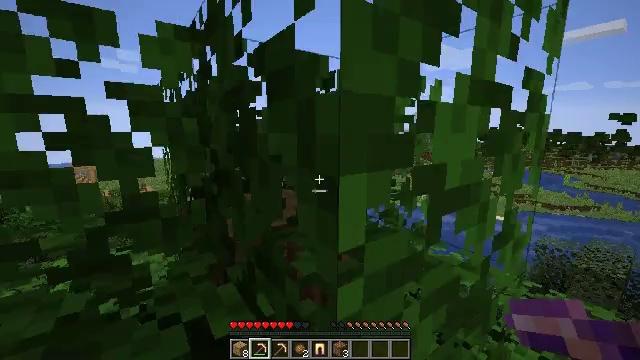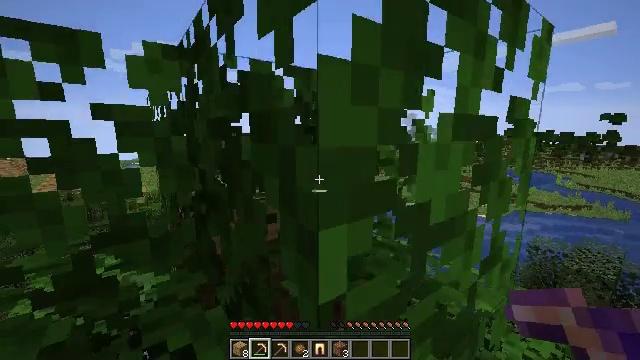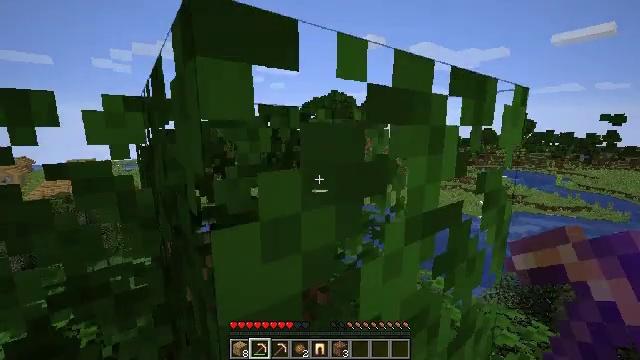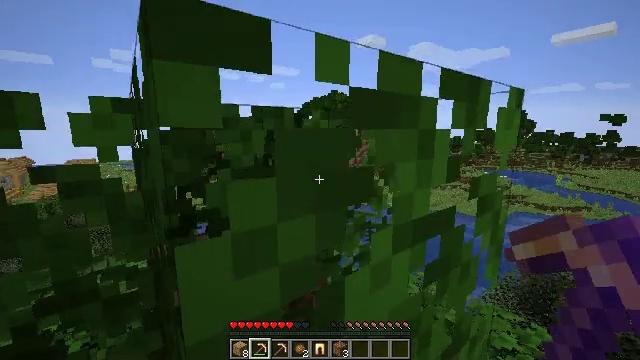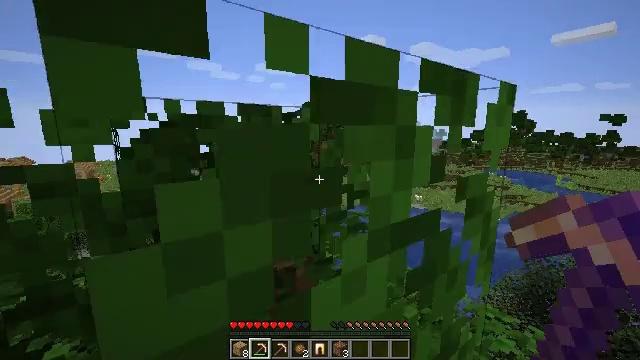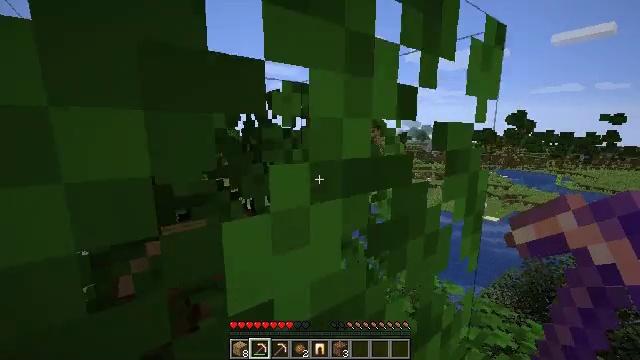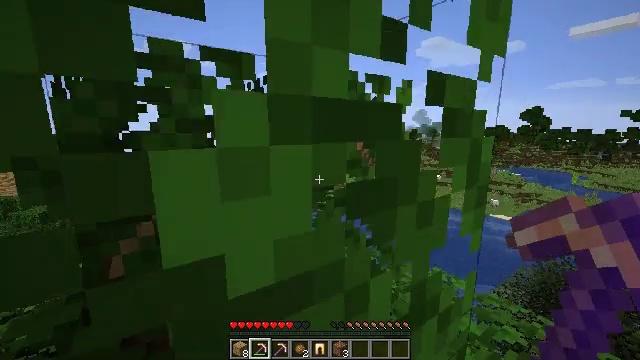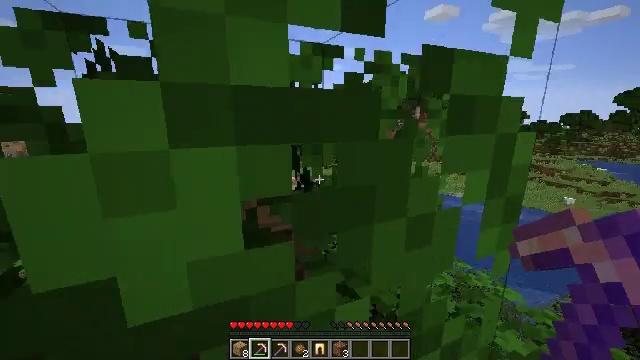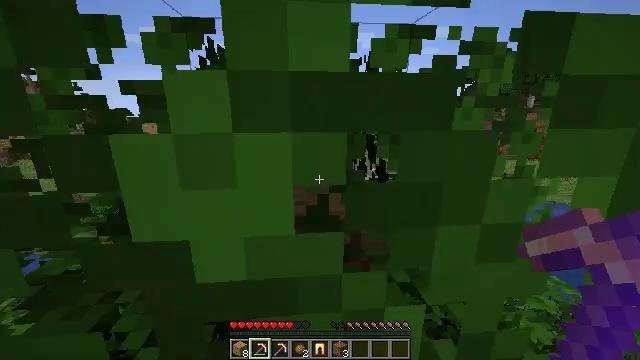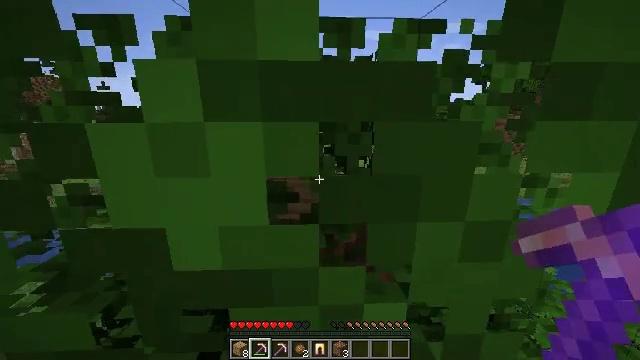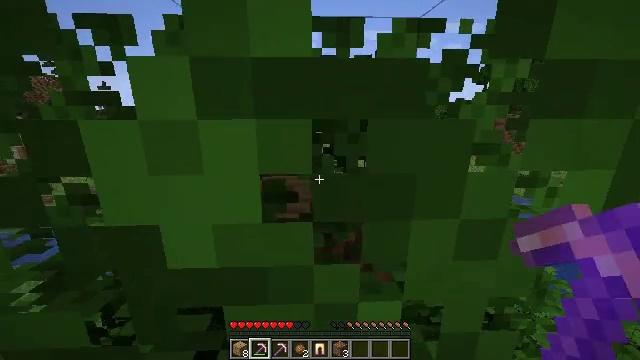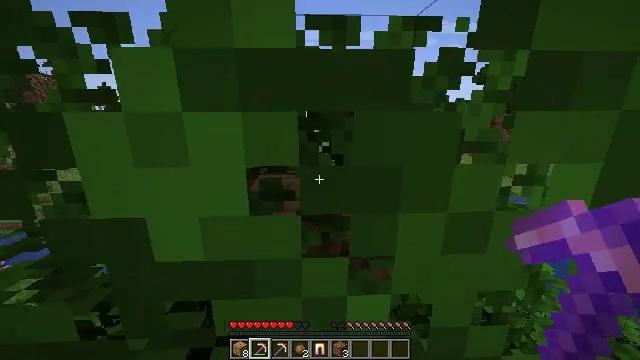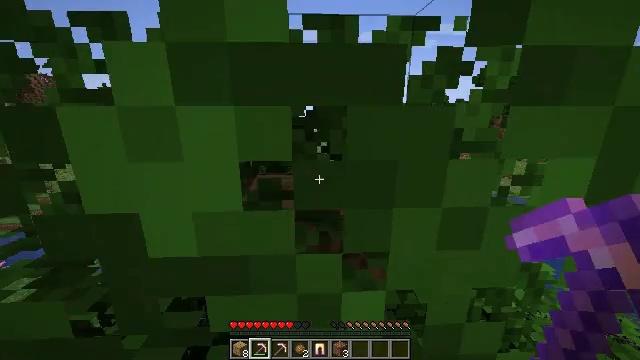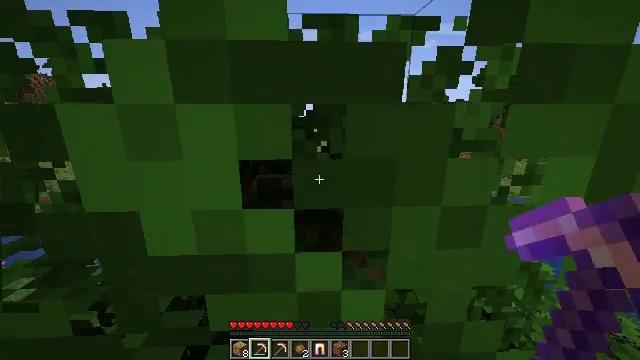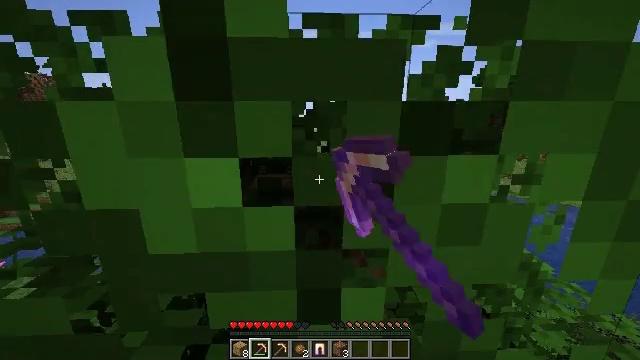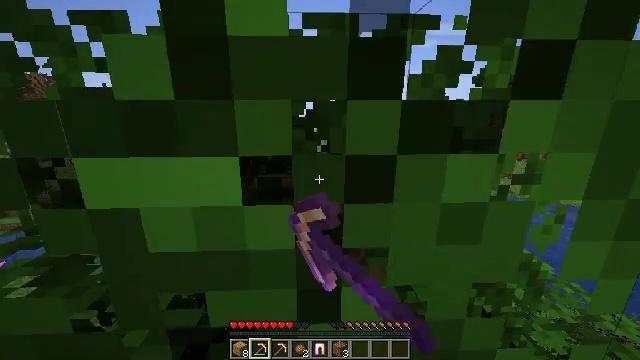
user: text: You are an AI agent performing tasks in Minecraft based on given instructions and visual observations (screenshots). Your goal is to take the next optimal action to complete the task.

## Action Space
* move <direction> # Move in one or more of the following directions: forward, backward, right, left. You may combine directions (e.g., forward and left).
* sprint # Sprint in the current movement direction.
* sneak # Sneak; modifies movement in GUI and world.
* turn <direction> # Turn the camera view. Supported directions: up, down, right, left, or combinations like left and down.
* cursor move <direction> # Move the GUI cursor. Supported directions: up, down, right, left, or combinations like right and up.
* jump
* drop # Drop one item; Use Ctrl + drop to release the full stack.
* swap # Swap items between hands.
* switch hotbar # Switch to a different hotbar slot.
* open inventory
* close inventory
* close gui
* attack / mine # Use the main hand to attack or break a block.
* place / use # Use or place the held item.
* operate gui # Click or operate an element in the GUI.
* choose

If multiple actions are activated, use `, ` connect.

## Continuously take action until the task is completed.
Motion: motion action
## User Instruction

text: Gather oak leaves by attacking.
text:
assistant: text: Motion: move forward, jump
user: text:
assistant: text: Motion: move forward, jump
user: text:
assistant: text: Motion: move forward, jump
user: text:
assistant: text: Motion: move forward, jump
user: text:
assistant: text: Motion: move forward, jump
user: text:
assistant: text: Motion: move forward, turn left, jump
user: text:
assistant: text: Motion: turn left and down
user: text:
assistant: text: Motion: turn left and down
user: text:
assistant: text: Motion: turn left
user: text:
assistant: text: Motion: no_op
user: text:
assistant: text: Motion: no_op
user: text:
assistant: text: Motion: no_op
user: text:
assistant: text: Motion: attack / mine
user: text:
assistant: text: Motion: attack / mine
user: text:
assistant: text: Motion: attack / mine
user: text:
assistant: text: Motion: attack / mine
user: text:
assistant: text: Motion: attack / mine
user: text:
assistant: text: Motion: attack / mine
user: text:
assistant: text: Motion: attack / mine
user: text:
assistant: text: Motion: attack / mine
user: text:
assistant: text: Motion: attack / mine
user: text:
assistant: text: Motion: attack / mine, jump
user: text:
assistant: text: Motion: attack / mine, jump